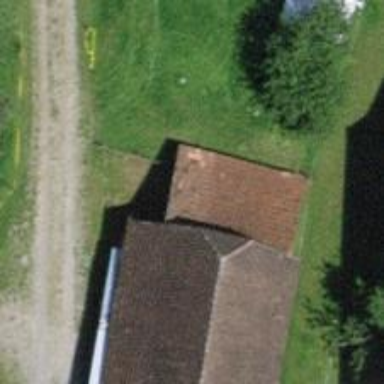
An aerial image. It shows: Rural barn.